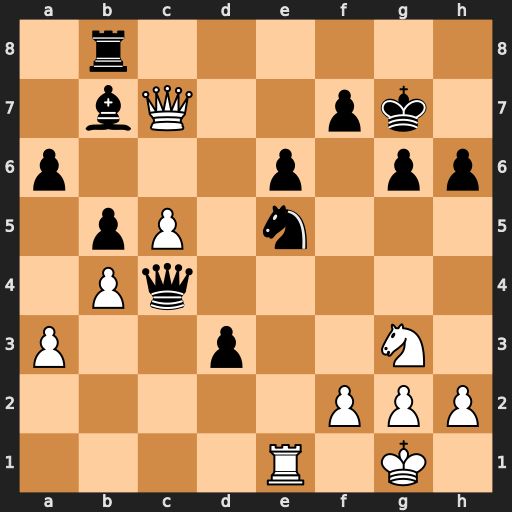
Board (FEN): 1r6/1bQ2pk1/p3p1pp/1pP1n3/1Pq5/P2p2N1/5PPP/4R1K1
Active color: w
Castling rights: -
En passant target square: -
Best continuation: Qxe5+ Kh7 Qxb8 d2 Rd1